Brain MRI, t2w sequence, axial 2D slice.
Patient: age 42, sex F, weight 78 kg, height 1.78 m
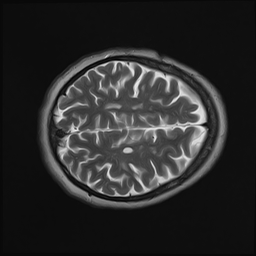